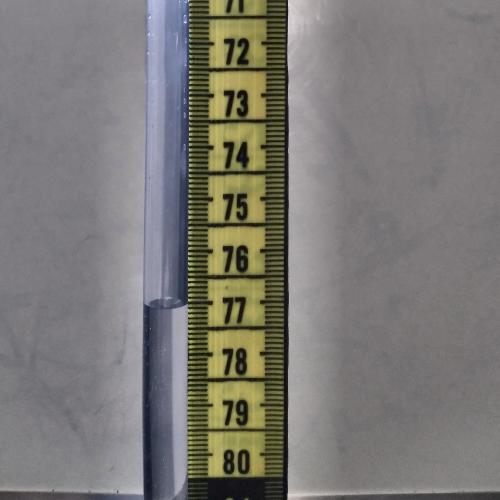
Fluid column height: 77.0 cm